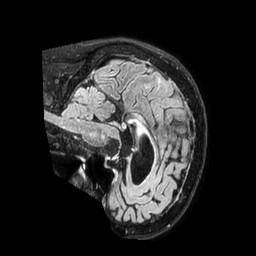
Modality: FLAIR
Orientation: sagittal
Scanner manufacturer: philips
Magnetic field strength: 3 T
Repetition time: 4.8 s
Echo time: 0.34 s